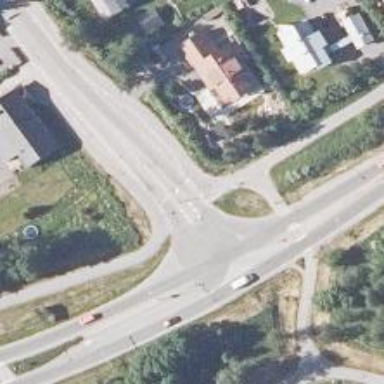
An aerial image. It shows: Road with "give way" sign.